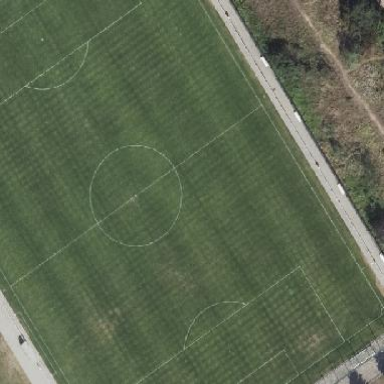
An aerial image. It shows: Grass pitch used for soccer.